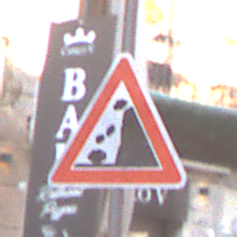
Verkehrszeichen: SteinschlagRechts
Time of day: MorningAfternoon
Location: Outdoor (Urban)
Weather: PartlyCloudy
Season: NotSpecified
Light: Natural